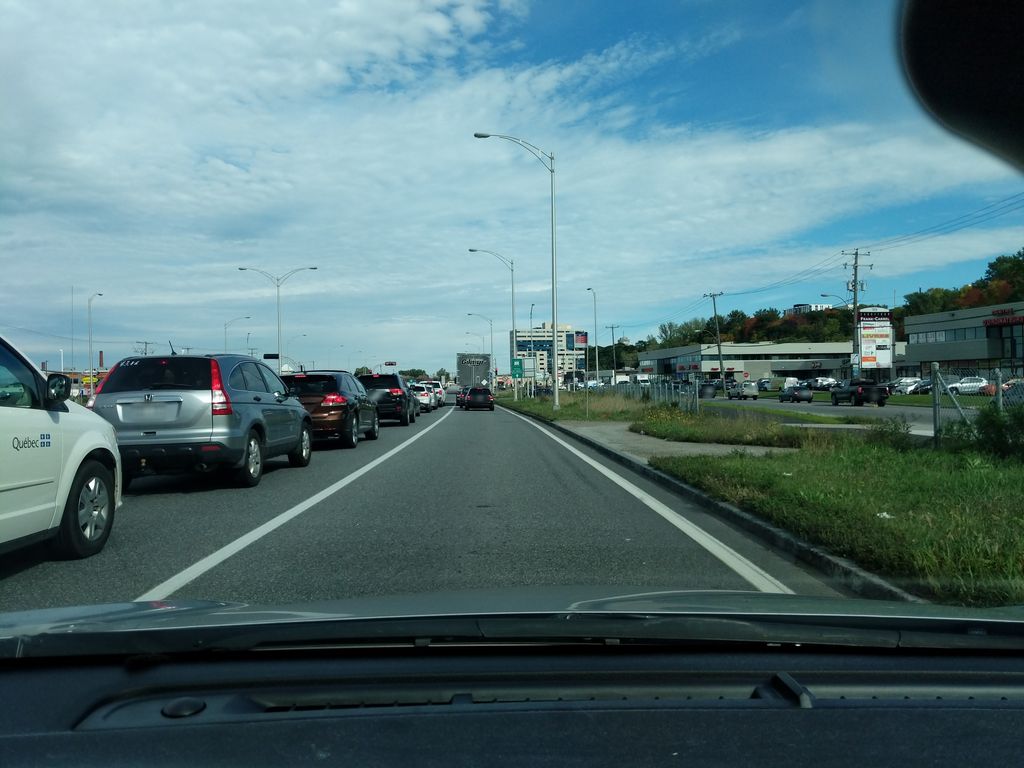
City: quebec_city